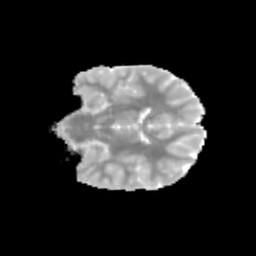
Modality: MD
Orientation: coronal
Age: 11
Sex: male
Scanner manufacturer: siemens
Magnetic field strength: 3 T
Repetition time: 3.8 s
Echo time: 0.07 s